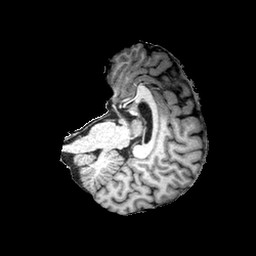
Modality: T1w
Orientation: sagittal
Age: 30
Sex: male
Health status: ill